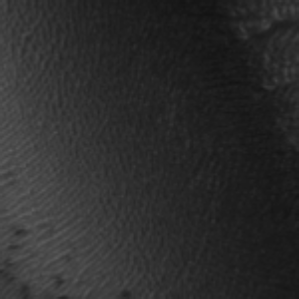
Label: frost